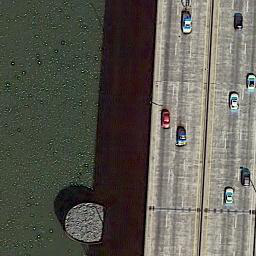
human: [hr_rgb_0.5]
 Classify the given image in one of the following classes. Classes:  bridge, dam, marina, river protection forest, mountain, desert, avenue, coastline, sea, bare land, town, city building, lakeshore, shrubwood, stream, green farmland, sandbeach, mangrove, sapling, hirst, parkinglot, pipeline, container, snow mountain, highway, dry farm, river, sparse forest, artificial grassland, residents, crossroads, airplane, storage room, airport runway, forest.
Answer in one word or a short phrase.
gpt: bridge